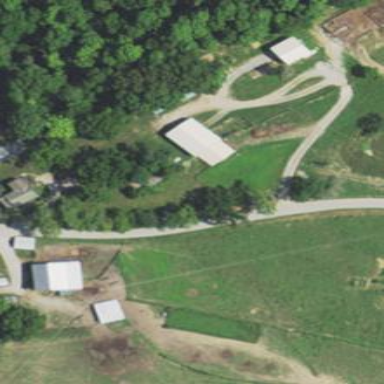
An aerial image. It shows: Farmyard area.